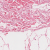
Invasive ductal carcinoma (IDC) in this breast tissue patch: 0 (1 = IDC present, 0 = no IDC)